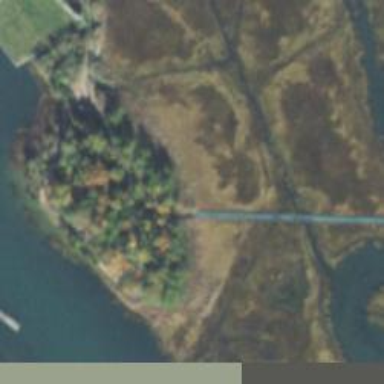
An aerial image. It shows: Pier made for path by the road.